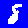
Digit: 8